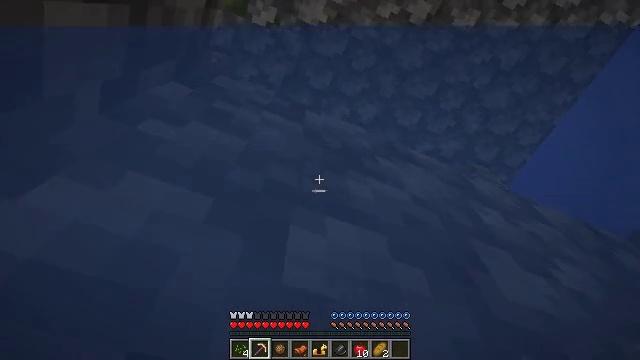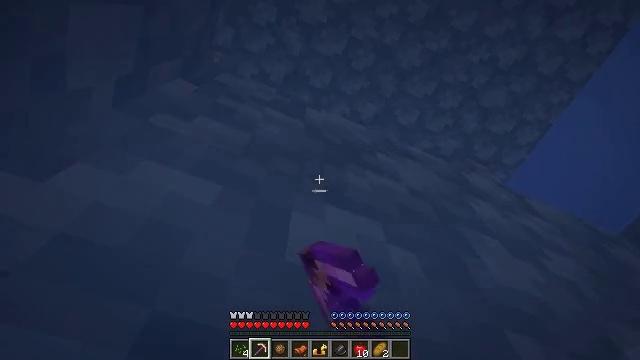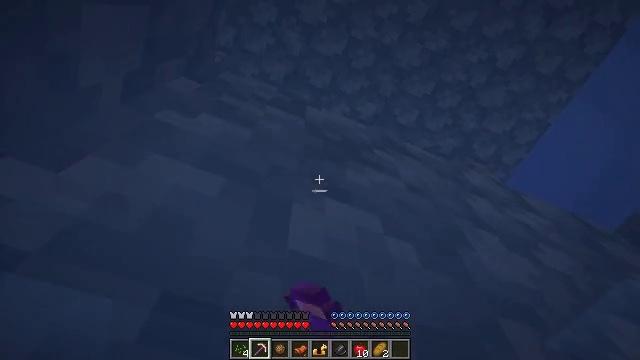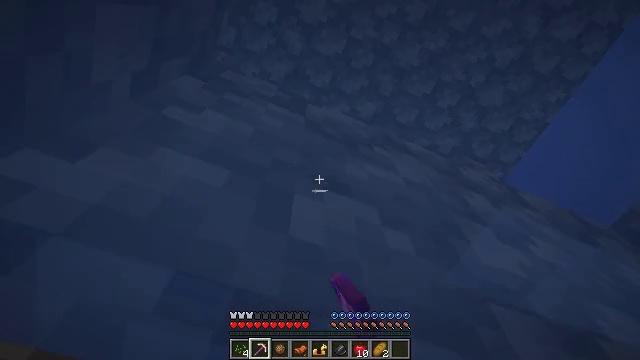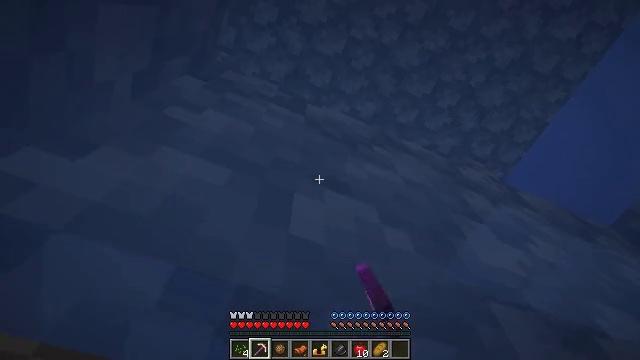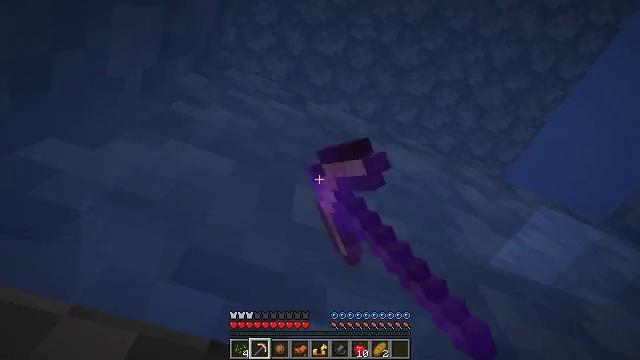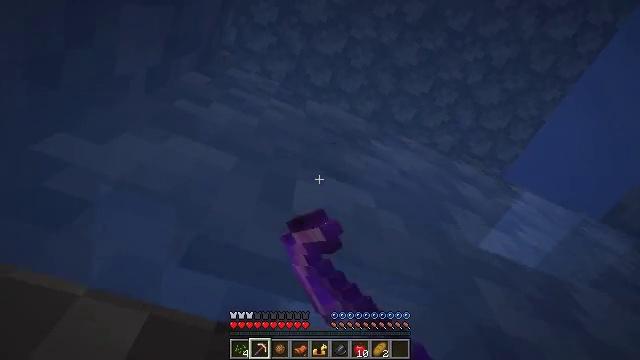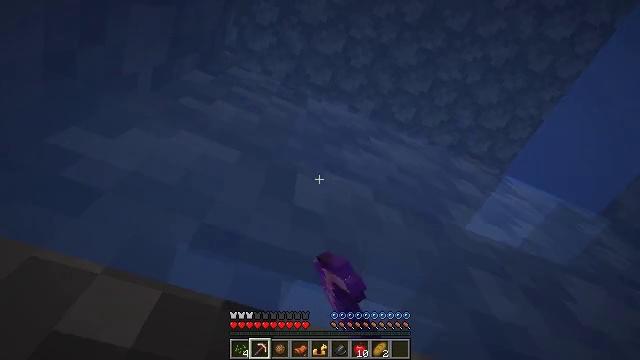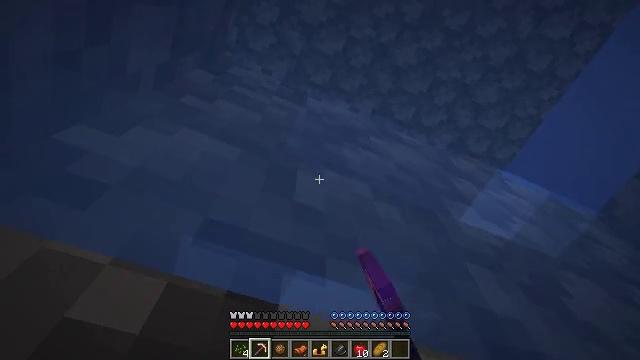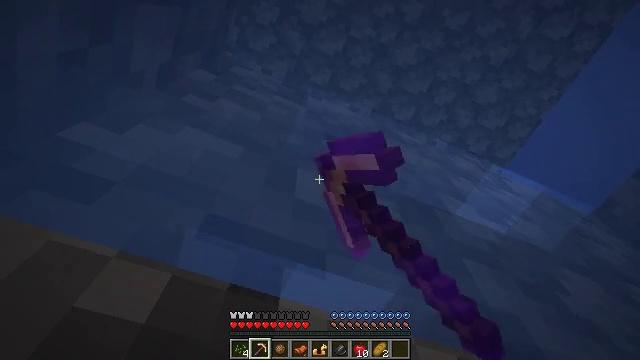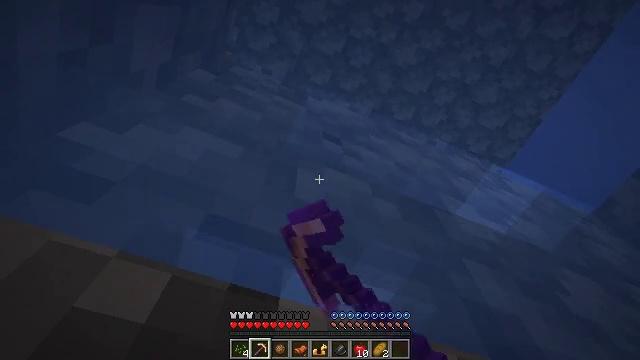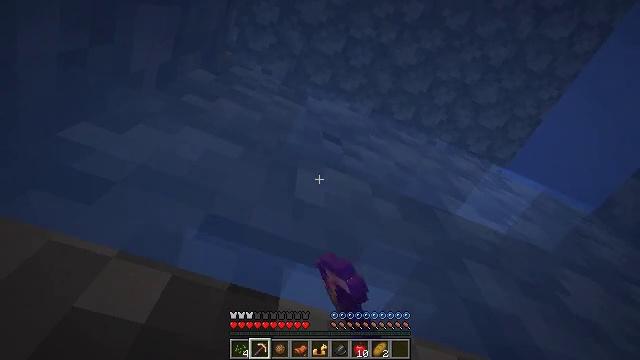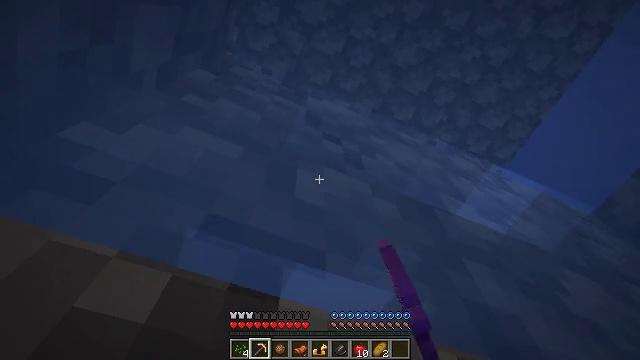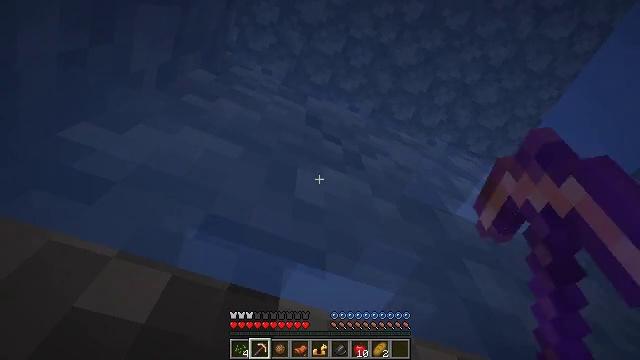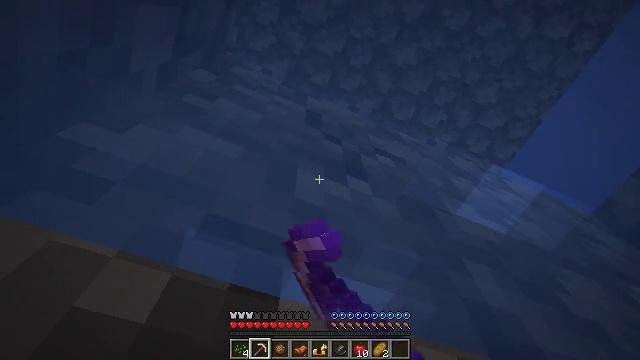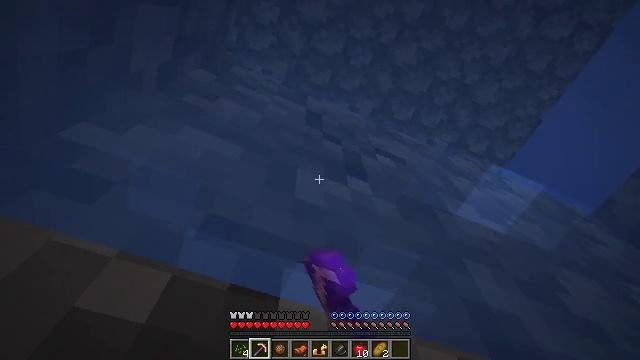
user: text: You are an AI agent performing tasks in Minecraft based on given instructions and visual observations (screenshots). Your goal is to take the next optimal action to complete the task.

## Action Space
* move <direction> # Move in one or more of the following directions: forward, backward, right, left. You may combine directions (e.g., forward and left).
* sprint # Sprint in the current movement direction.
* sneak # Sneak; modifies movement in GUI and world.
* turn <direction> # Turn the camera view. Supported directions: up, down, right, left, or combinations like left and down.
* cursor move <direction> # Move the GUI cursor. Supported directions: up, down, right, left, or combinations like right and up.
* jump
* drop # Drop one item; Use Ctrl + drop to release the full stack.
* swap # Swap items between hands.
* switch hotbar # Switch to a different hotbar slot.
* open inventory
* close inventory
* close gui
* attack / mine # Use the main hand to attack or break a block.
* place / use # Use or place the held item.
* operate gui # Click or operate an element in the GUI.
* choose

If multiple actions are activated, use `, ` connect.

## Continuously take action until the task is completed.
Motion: motion action
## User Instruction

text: Break the cobblestone to create a path.
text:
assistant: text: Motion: attack / mine
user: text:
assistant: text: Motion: attack / mine
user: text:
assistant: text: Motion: attack / mine
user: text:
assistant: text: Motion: attack / mine
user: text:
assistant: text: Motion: attack / mine
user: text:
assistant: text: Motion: attack / mine
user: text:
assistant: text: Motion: attack / mine
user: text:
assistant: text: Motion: attack / mine
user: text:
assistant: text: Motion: attack / mine
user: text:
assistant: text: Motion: attack / mine
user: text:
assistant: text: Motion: attack / mine
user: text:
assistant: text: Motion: attack / mine
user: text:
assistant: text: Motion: attack / mine
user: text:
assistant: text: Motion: attack / mine
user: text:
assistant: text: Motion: attack / mine
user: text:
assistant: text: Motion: attack / mine
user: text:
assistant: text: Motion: attack / mine
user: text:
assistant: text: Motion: attack / mine
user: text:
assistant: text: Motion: attack / mine
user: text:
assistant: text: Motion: attack / mine
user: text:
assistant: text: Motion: attack / mine
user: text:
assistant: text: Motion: attack / mine
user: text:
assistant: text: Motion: attack / mine
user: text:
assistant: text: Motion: attack / mine
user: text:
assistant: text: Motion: attack / mine
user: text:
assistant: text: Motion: attack / mine
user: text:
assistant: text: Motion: attack / mine
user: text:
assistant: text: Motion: attack / mine
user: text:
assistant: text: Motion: attack / mine
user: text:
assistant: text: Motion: attack / mine